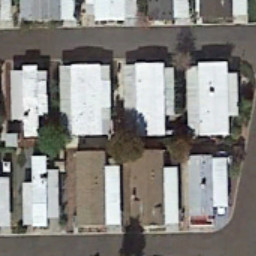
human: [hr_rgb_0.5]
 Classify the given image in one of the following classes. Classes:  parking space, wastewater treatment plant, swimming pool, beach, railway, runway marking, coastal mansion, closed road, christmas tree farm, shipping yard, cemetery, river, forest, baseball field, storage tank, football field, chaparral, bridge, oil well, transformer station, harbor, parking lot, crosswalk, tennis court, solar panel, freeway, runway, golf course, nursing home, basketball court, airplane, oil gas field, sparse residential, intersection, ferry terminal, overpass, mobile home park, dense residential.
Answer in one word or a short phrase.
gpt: mobile home park